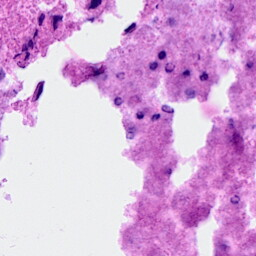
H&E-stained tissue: Breast